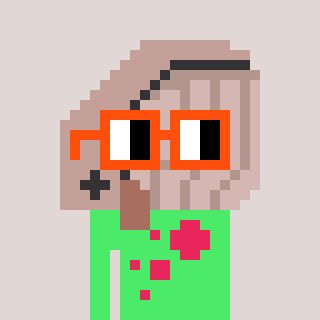
a pixel art character with square orange glasses, a whale-shaped head and a teal-colored body on a warm background